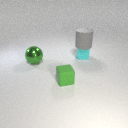
small green rubber cube to the right of large green metal sphere